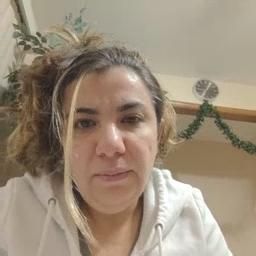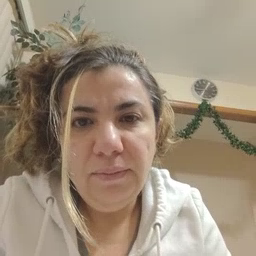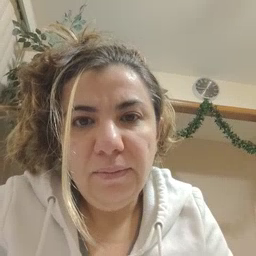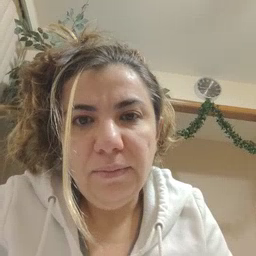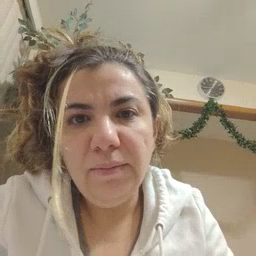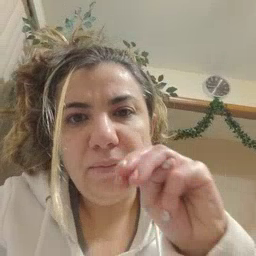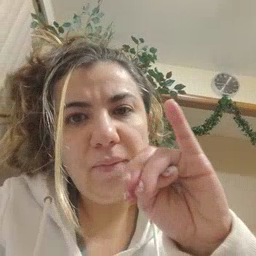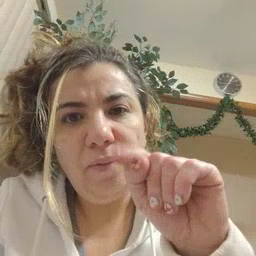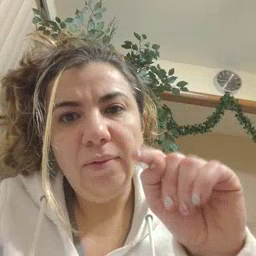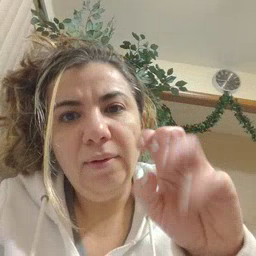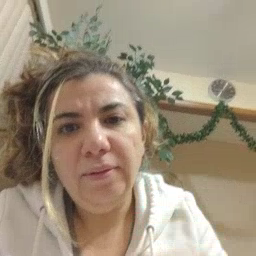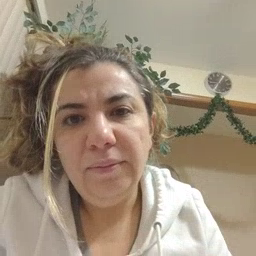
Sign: mitten